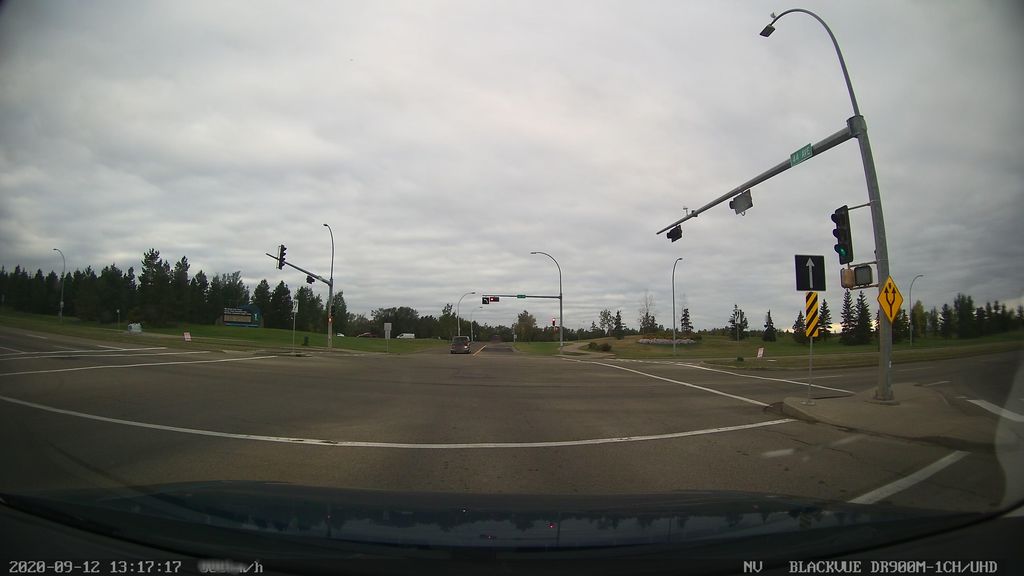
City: edmonton